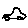
Label: car